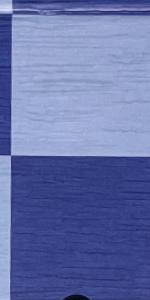
Label: Empty